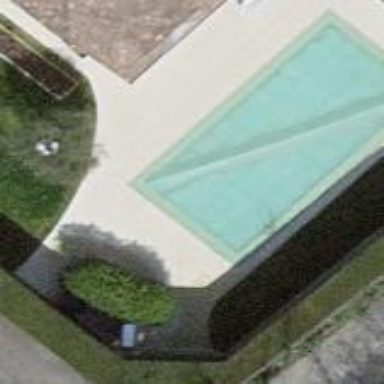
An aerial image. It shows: Outdoor swimming pool in leisure land.